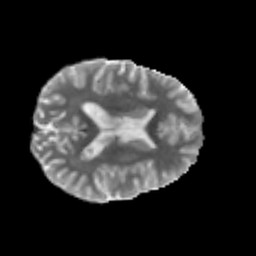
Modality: MD
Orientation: axial
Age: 18
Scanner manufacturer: philips
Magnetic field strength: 3 T
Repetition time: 8.551 s
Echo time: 0.1273 s